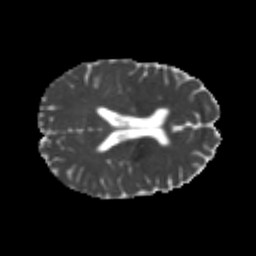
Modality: MD
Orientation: axial
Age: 20
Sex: female
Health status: healthy
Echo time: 0.074 s